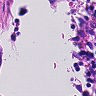
Metastatic tissue present: no